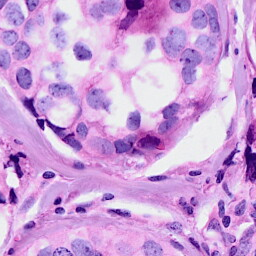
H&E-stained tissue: Breast